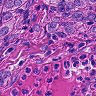
Metastatic tissue present: yes